Question: I am trying to serve static content using Spring mvc:resource. The problem is that the static content is not loading. When I inspect my request I realize that a HTTP 400 BAD REQUEST response is return from resource (in my case and image).
mvc-config.xml:
'''
<?xml version="1.0" encoding="UTF-8"?>
<beans xmlns="http://www.springframework.org/schema/beans" xmlns:xsi="http://www.w3.org/2001/XMLSchema-instance"
xmlns:mvc="http://www.springframework.org/schema/mvc" xmlns:context="http://www.springframework.org/schema/context"
xsi:schemaLocation="http://www.springframework.org/schema/mvc http://www.springframework.org/schema/mvc/spring-mvc.xsd
http://www.springframework.org/schema/beans http://www.springframework.org/schema/beans/spring-beans.xsd
http://www.springframework.org/schema/context http://www.springframework.org/schema/context/spring-context.xsd">
<context:component-scan base-package="com.videovix"/>
<mvc:resources mapping="/resources/**" location="/resources/"/>
<mvc:annotation-driven />
<bean class="org.springframework.web.servlet.view.InternalResourceViewResolver">
<property name="prefix" value="/WEB-INF/view/"/>
<property name="suffix" value=".jsp"/>
</bean>
</beans>
'''
web.xml
'''
<?xml version="1.0" encoding="ISO-8859-1"?>
<web-app xmlns:xsi="http://www.w3.org/2001/XMLSchema-instance"
xmlns="http://java.sun.com/xml/ns/javaee"
xsi:schemaLocation="http://java.sun.com/xml/ns/javaee http://java.sun.com/xml/ns/javaee/web-app_2_5.xsd"
id="WebApp_ID" version="2.5">
<display-name>App-Name</display-name>
<!--
- Location of the XML file that defines the root application context.
- Applied by ContextLoaderListener.
-->
<context-param>
<param-name>contextConfigLocation</param-name>
<param-value>classpath:spring/application-config.xml</param-value>
</context-param>
<listener>
<listener-class>org.springframework.web.context.ContextLoaderListener</listener-class>
</listener>
<!--
- Servlet that dispatches request to registered handlers (Controller implementations).
-->
<servlet>
<servlet-name>dispatcherServlet</servlet-name>
<servlet-class>org.springframework.web.servlet.DispatcherServlet</servlet-class>
<init-param>
<param-name>contextConfigLocation</param-name>
<param-value>classpath:spring/mvc-config.xml</param-value>
</init-param>
<load-on-startup>1</load-on-startup>
</servlet>
<servlet-mapping>
<servlet-name>dispatcherServlet</servlet-name>
<url-pattern>/</url-pattern>
</servlet-mapping>
'''
Controller.
'''
@Controller
public class MyController {
@RequestMapping(value = {"/","home"}, method = RequestMethod.GET)
public ModelAndView home ()
{
return new ModelAndView("home");
}
}
'''
home.jsp
'''
<img src='<c:url value="/resources/img/library.png"></c:url>'/>
'''
Project Structure

I have looked on other question and none of them seems to solve my problem. What is causing this problem and how do I fix it?
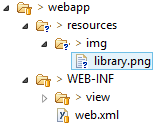
Answer: Spring registers a 'ResourceHttpRequestHandler' for handling resources when you use
'''
<mvc:resources mapping="/resources/**" location="/resources/"/>
'''
This handler cannot return a 400 Bad Request response. You must have a '@Controller' with a mapped handler to something that matches '/resources[..].'. Spring will check the '@Controller' handlers before the resource handler.